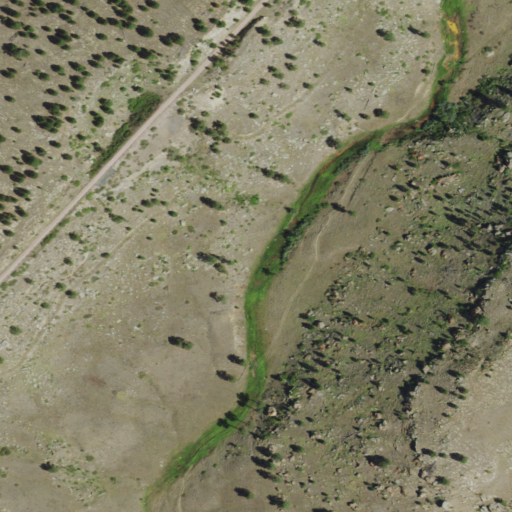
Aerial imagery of valley in South Dakota named Sheep Canyon containing shrub and grassland